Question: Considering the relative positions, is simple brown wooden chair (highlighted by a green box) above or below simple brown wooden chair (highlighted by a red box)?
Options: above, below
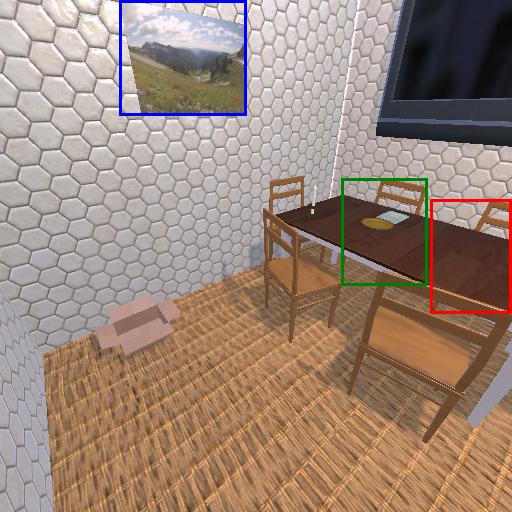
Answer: above